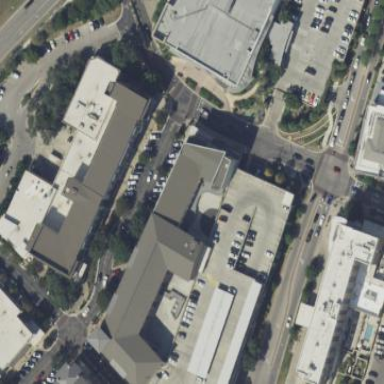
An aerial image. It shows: Retail building.